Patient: sex F, age 69
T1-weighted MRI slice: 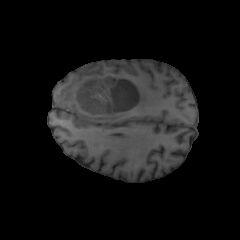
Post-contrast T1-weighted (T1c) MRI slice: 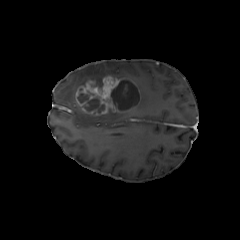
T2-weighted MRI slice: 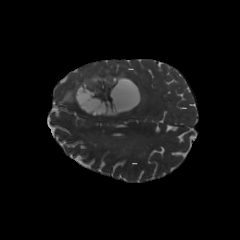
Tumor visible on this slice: yes
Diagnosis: Glioblastoma, IDH-wildtype
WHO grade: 4